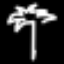
Label: palm tree